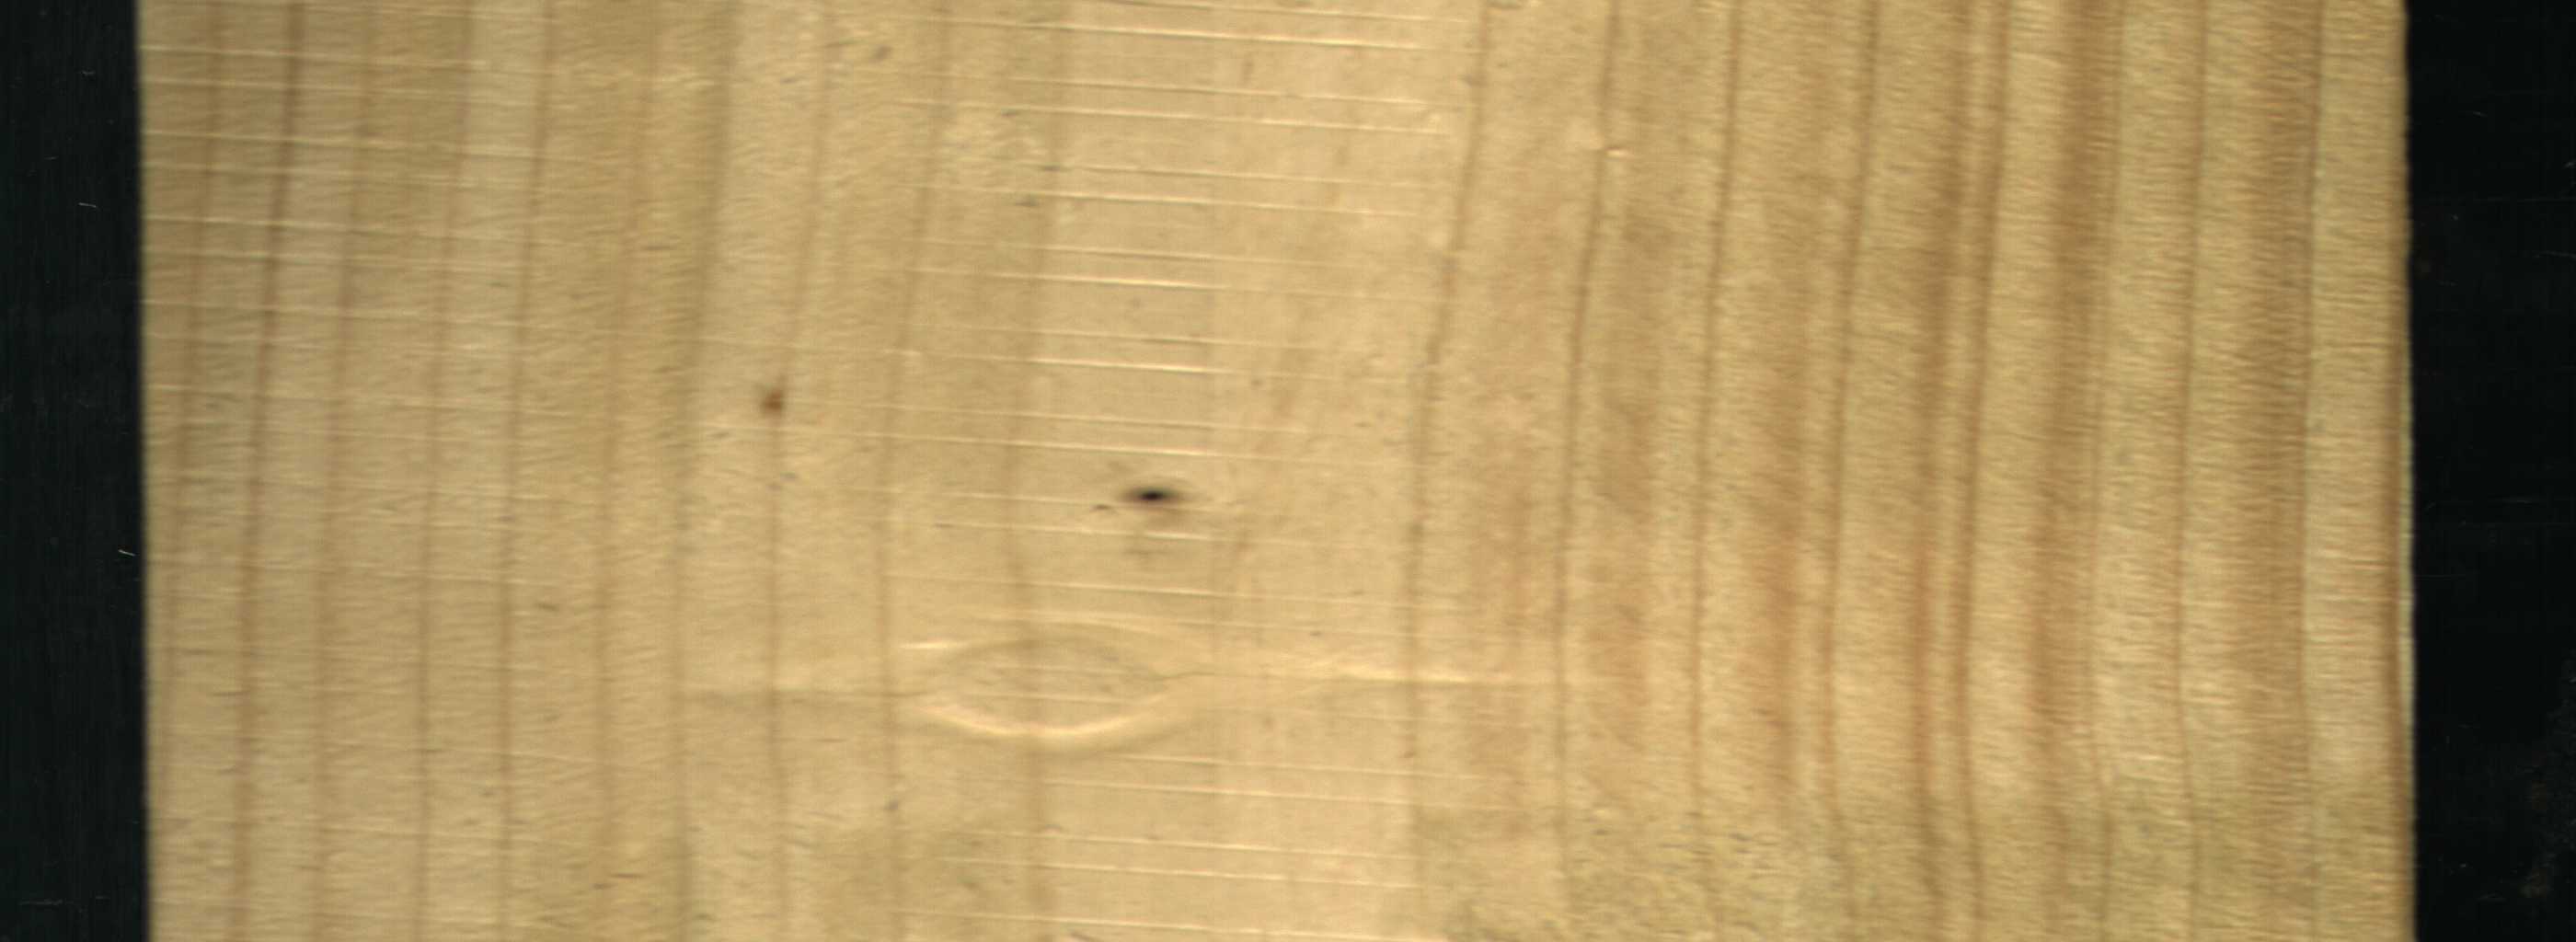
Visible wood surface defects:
Live_Knot